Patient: sex M, age 35
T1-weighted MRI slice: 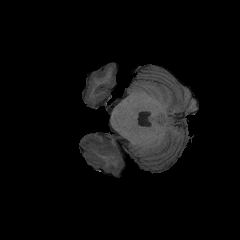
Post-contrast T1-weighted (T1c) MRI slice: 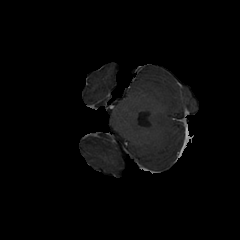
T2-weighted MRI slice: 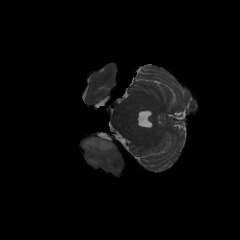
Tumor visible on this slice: yes
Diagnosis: Astrocytoma, IDH-mutant
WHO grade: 4